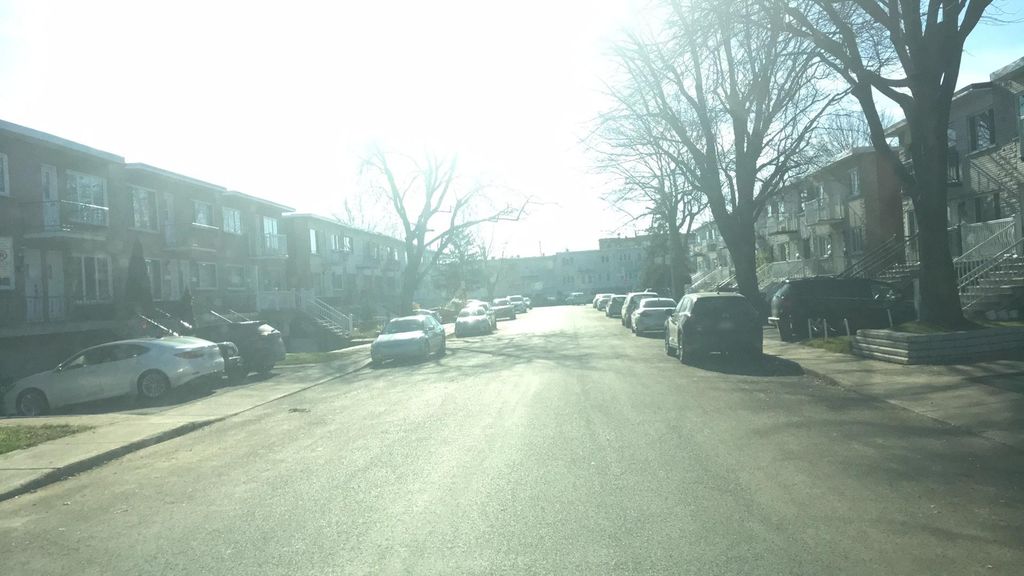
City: montreal